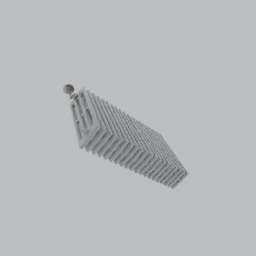
Label: appliances